Question: i want to do something like this..

i have googled about this but didn't found a good solution or a tutorial.here what i need to do.i want to show a table view inside a alert view.i am not sure how can i do this. some blogs says using delegates we can do this. but i cant understand what are those.can some one clearly tell me step by step what should i do..i am glad if you guide me with code examples or links with great guidance.
thank you
EDIT
can anyone guide me to do this in ios 7... at least the steps i have to follow...
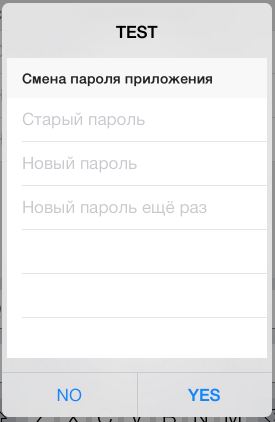
Answer: You following link download sample code and implement into your project may be solve your problem
<URL>
Happy Coding